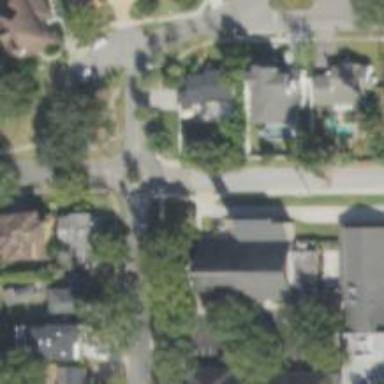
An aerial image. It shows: Residential road with asphalt surface. Sidewalk is present on the left side.